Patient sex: M
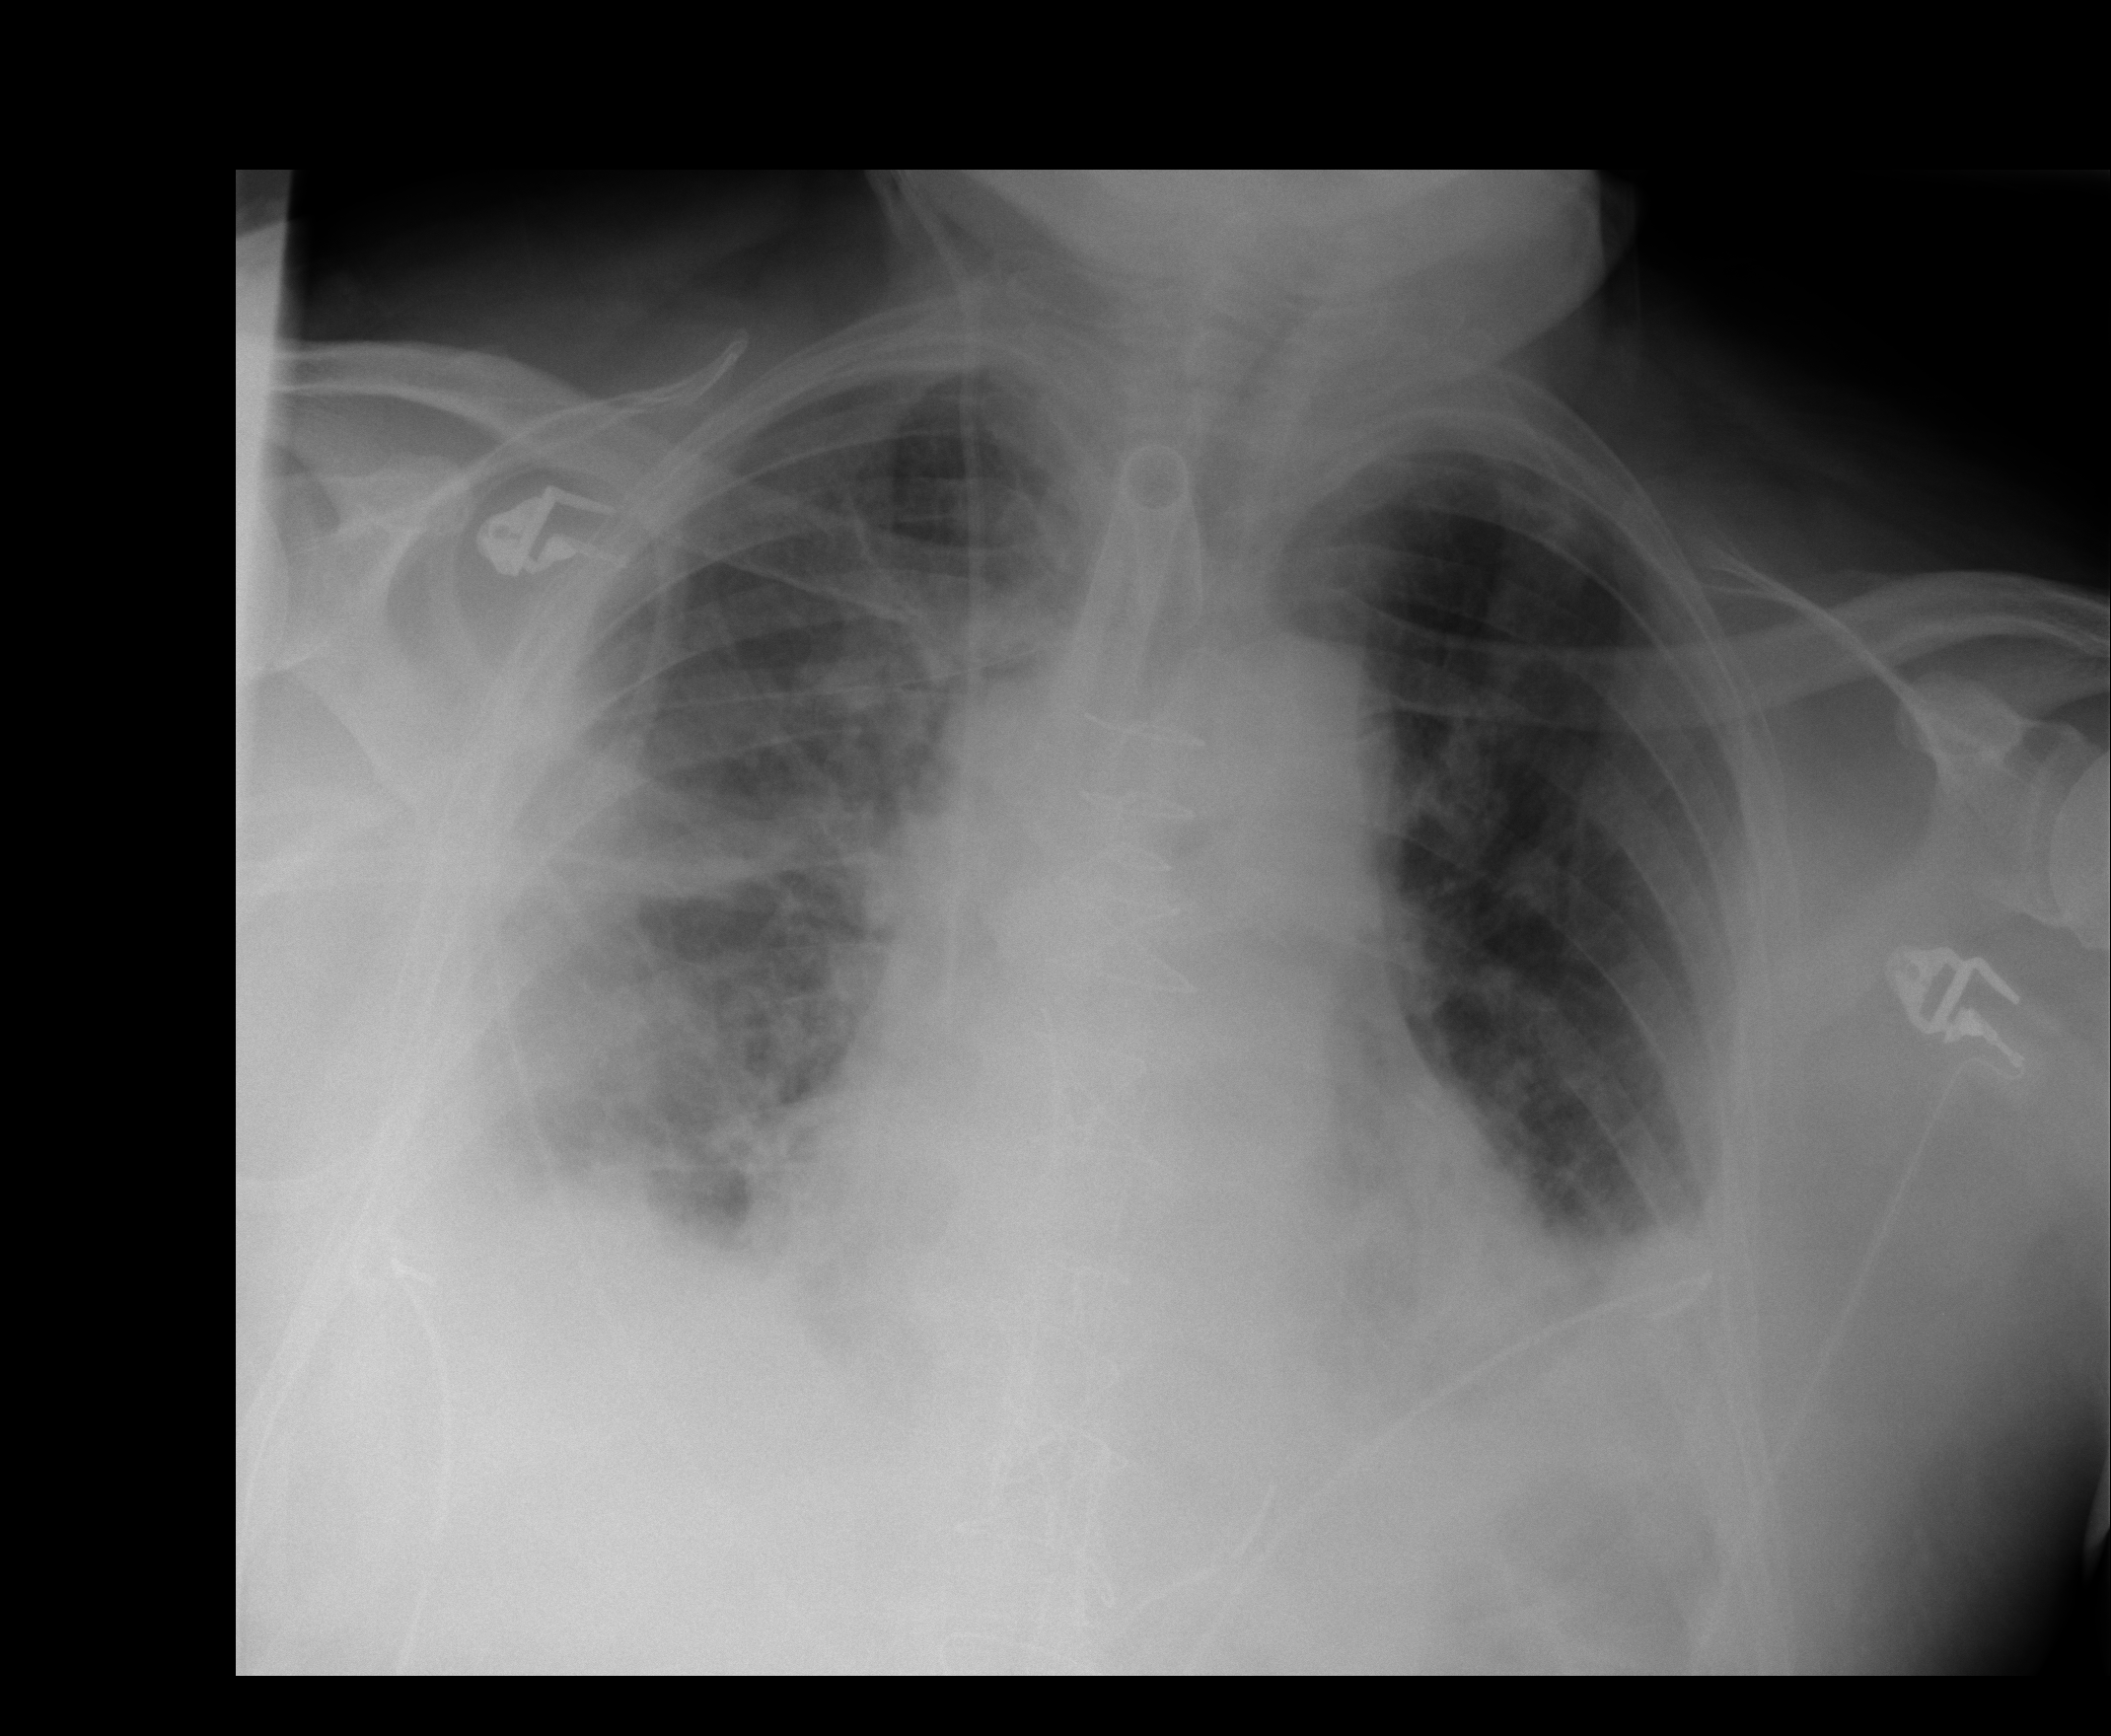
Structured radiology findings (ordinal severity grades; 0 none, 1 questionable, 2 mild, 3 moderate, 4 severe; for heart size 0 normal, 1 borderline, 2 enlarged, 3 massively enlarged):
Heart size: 2
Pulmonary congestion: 1
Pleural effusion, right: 2
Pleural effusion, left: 2
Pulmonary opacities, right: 2
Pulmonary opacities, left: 0
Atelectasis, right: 2
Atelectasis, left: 2